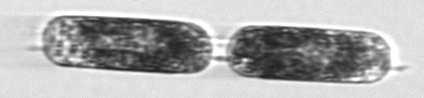
Label: Hemiaulus